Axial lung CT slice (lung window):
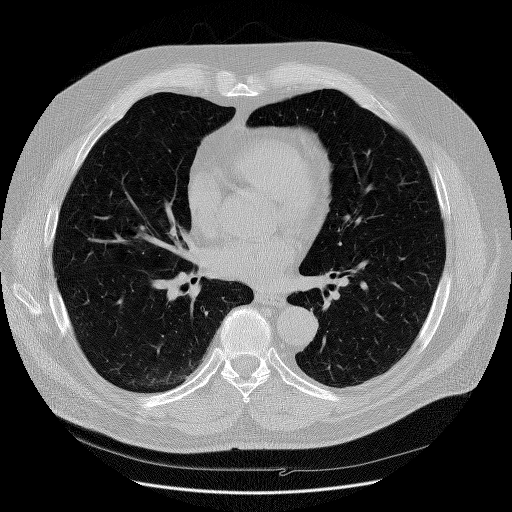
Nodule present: no